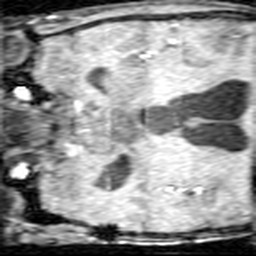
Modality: angio
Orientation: coronal
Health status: ill
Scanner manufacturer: siemens
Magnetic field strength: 1.5 T
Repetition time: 0.039 s
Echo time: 0.00502 s